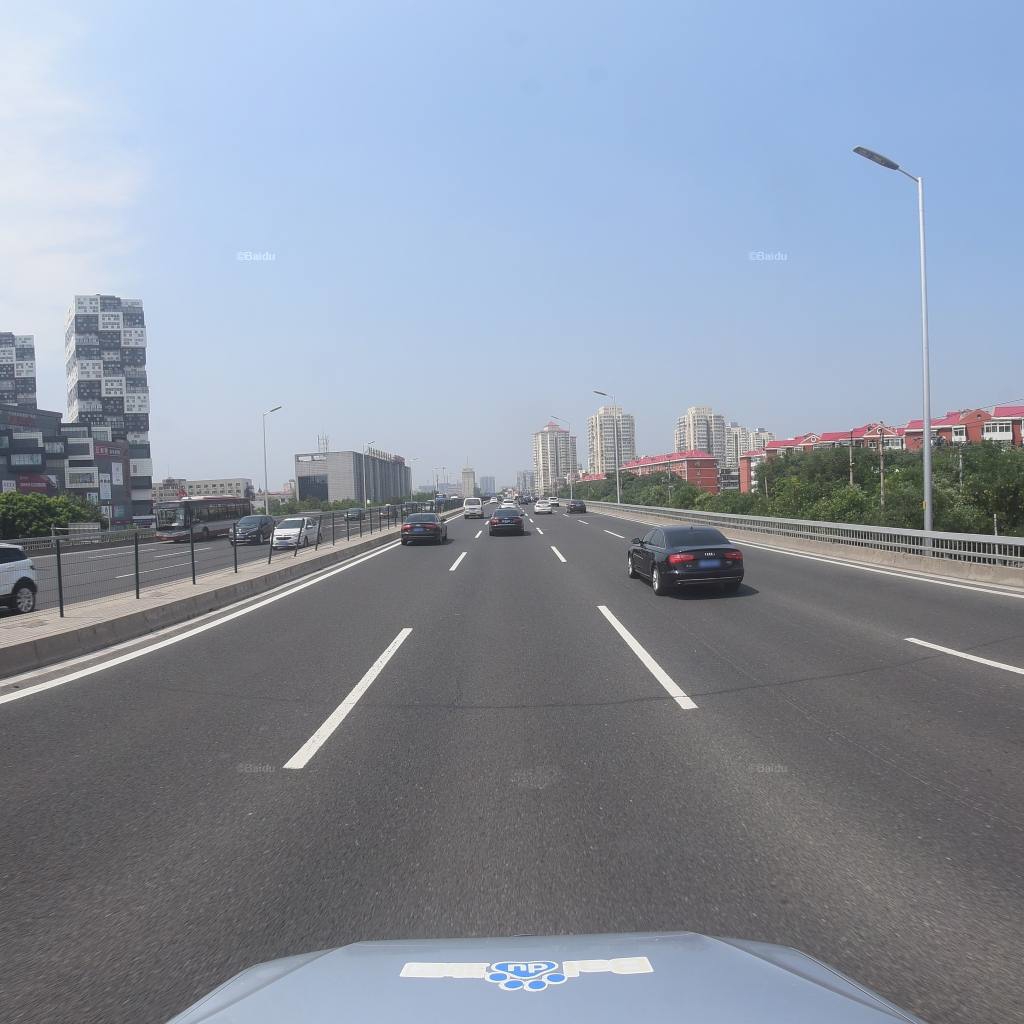
Region: Fengtai
Road damage annotations: transverse patch